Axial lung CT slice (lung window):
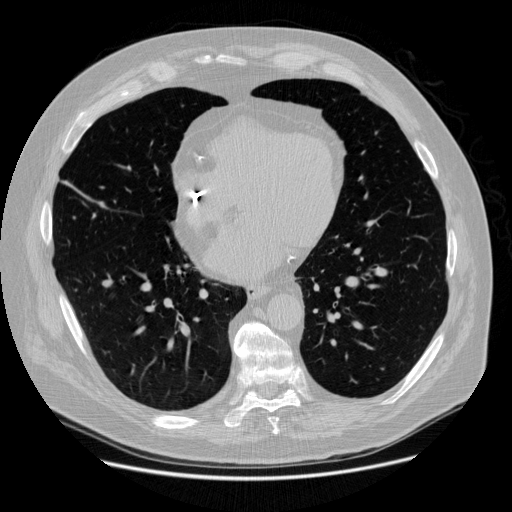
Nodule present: no